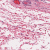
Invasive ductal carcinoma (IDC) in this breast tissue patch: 0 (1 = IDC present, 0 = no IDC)